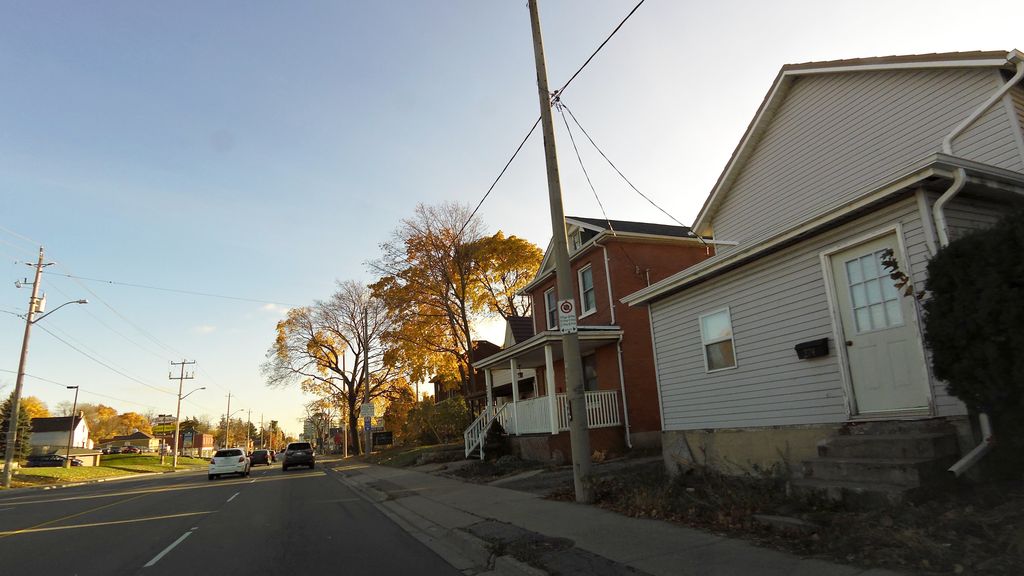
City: kitchener-waterloo